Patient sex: M
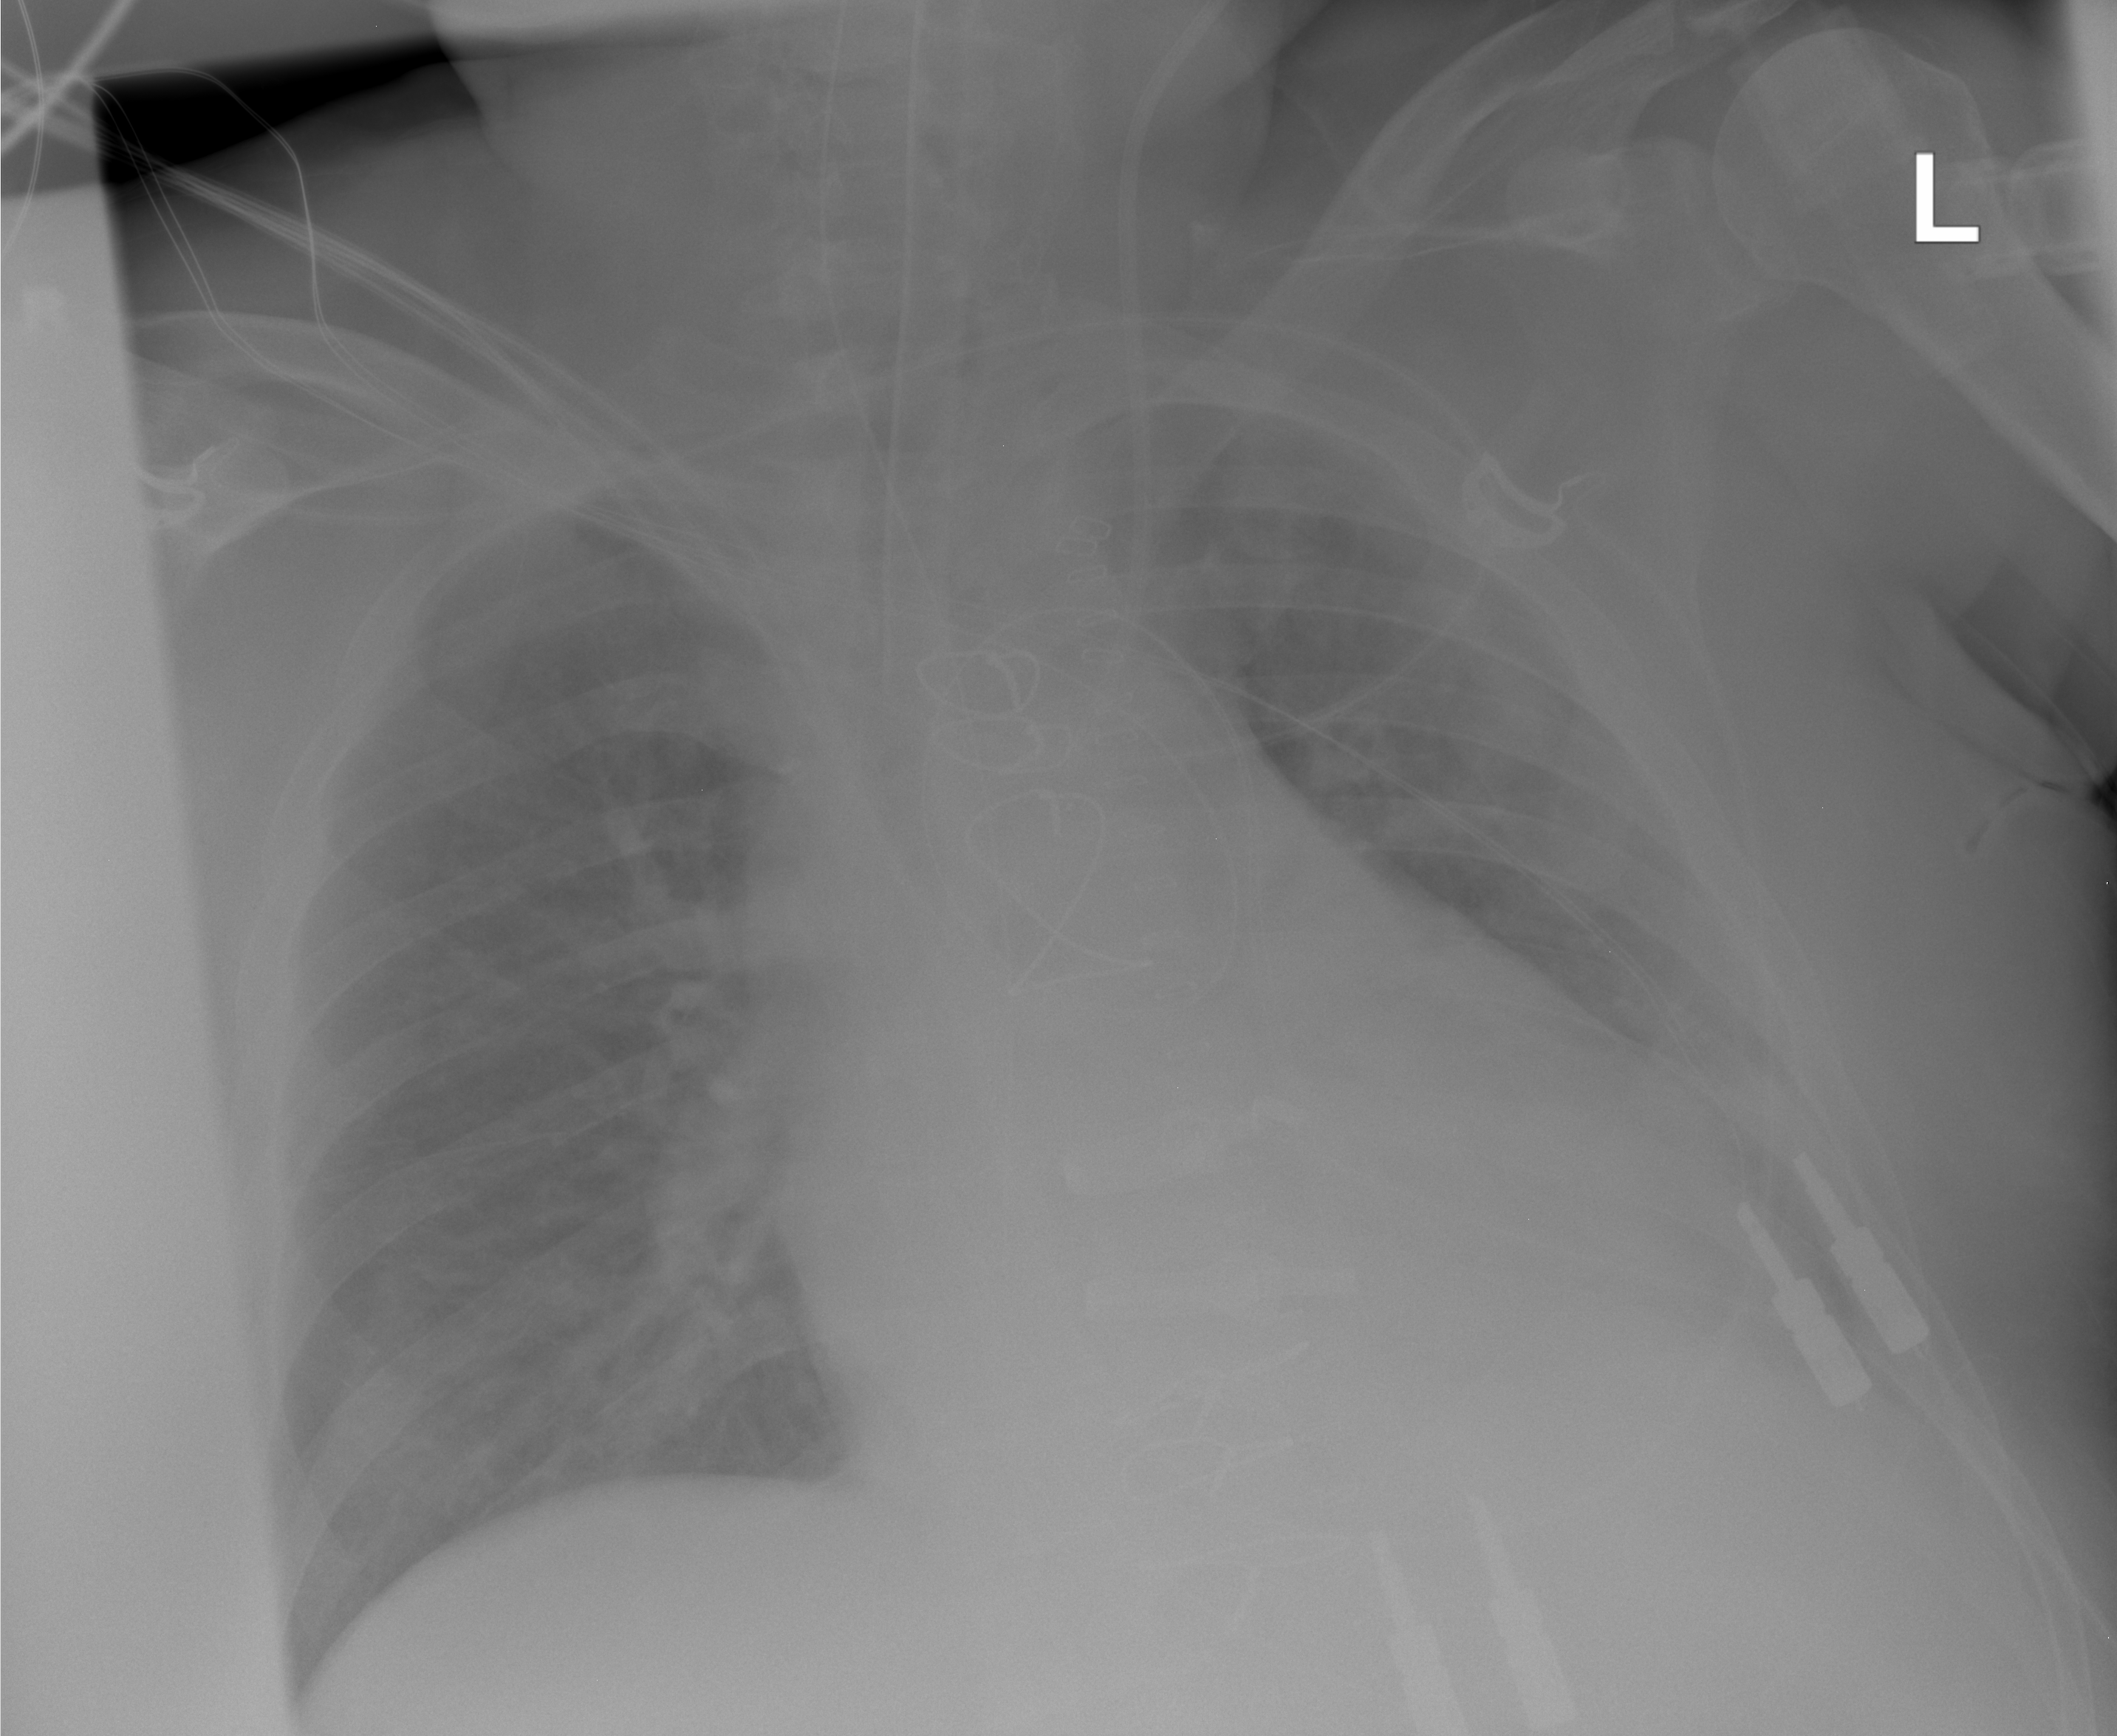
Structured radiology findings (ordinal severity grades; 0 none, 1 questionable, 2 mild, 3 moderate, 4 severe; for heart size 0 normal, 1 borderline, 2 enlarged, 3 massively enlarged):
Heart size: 2
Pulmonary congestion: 0
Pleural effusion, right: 0
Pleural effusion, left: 1
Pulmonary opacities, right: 2
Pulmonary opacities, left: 1
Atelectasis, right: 1
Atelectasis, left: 2